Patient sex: F
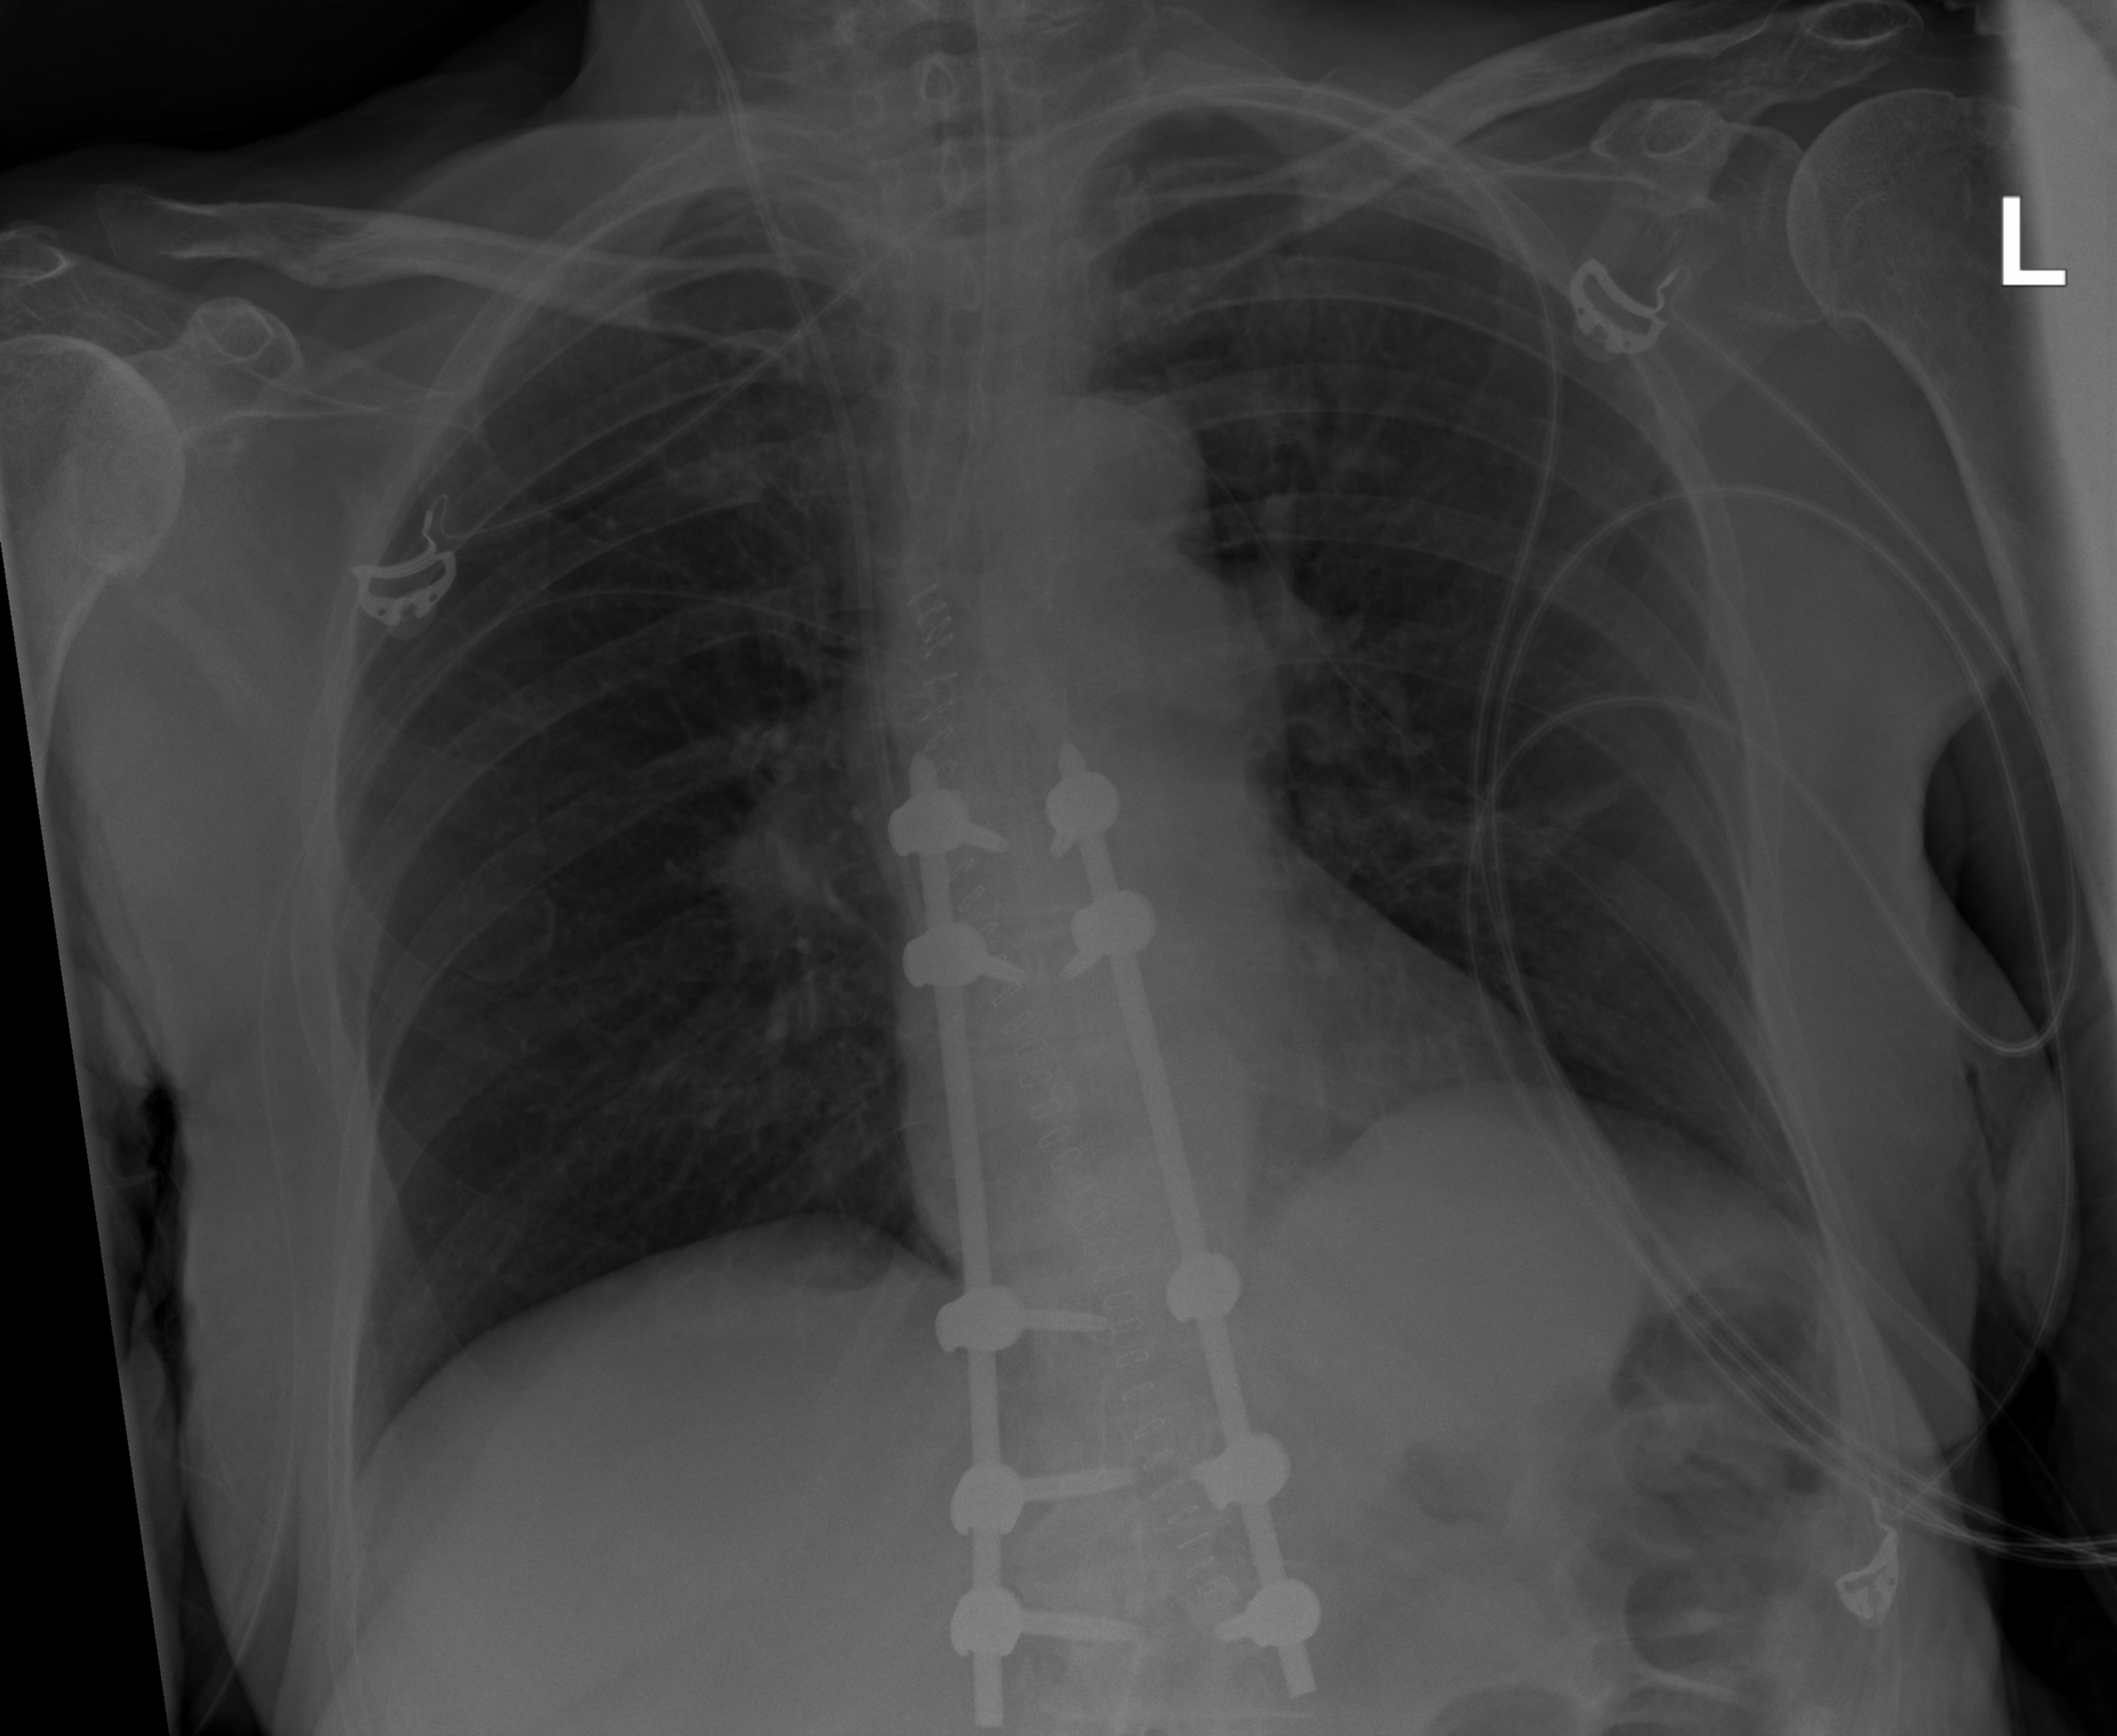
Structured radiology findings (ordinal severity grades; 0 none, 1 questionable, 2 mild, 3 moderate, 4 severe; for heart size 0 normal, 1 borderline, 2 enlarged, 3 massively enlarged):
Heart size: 0
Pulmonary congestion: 0
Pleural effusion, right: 0
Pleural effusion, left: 0
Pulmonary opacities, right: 0
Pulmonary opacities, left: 0
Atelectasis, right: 0
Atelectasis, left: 2